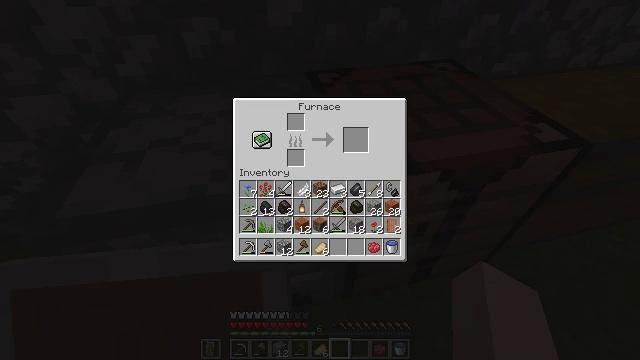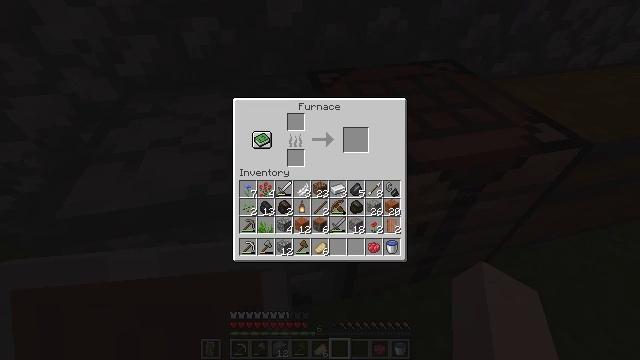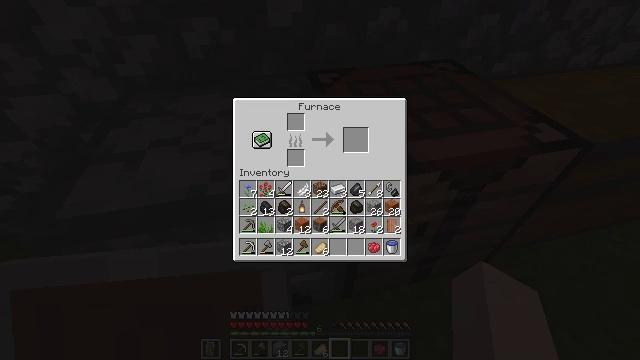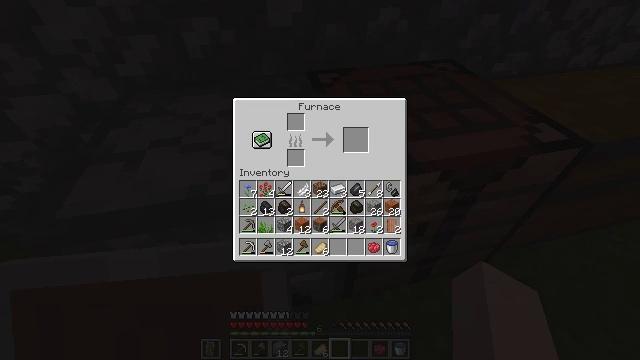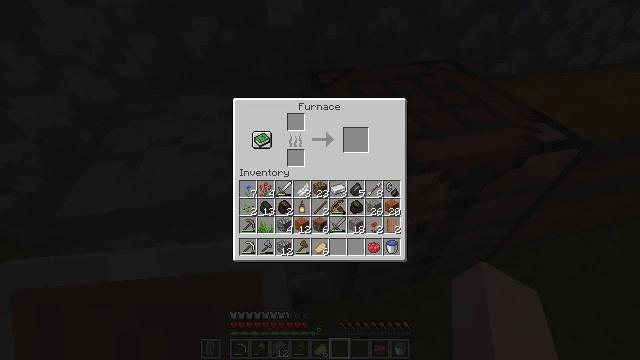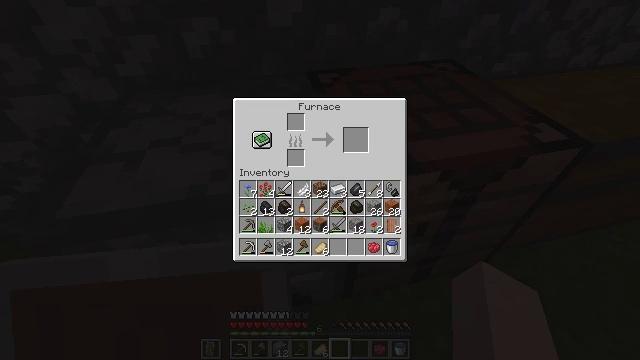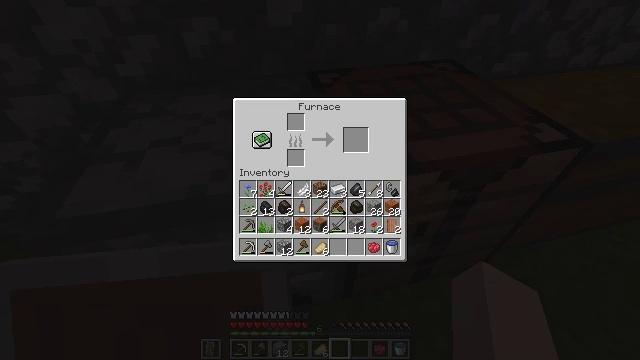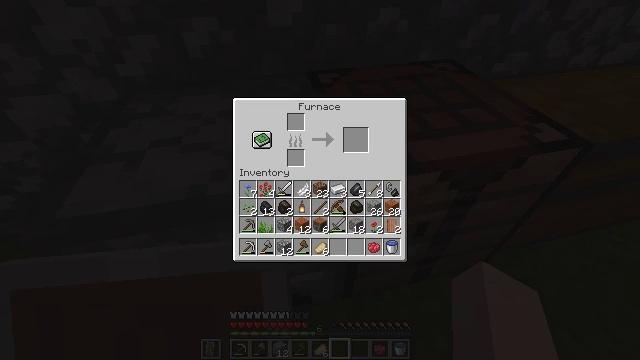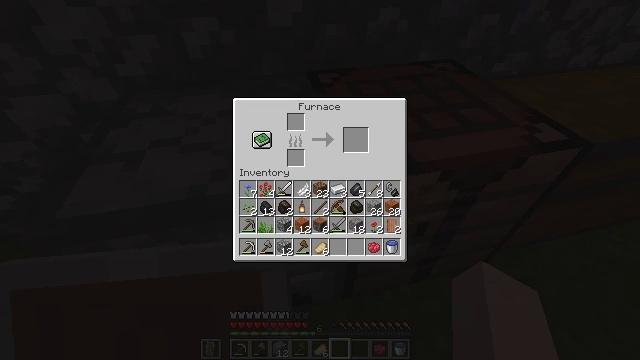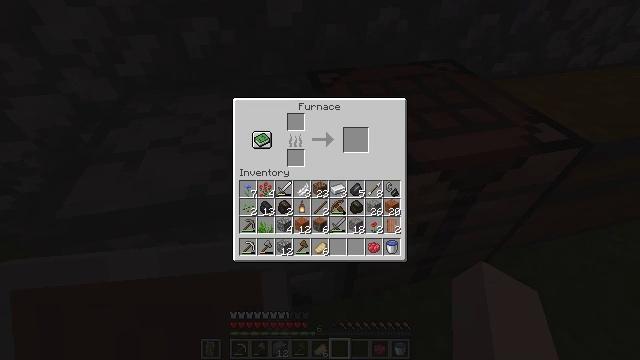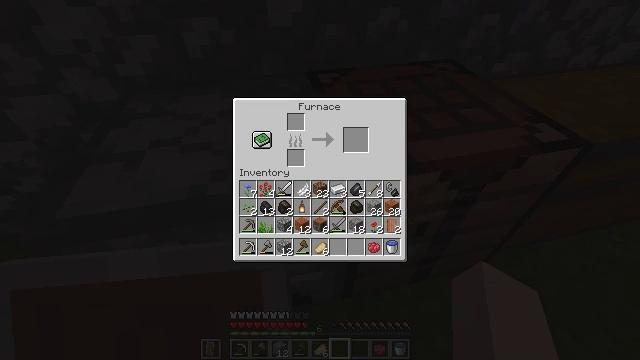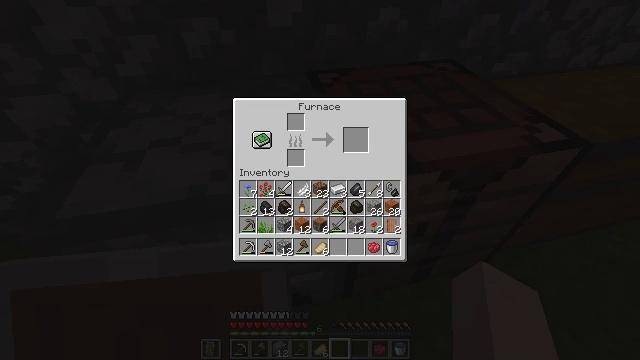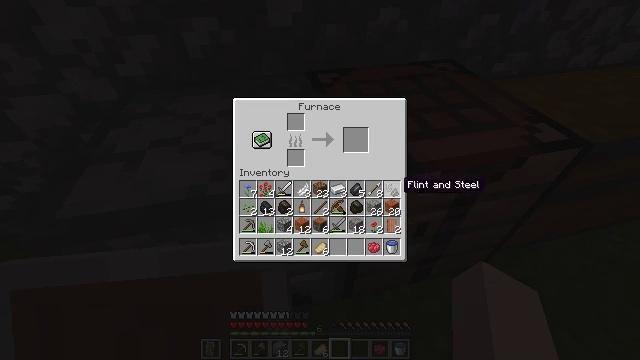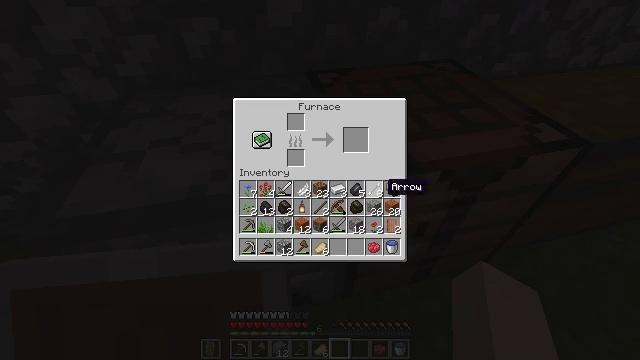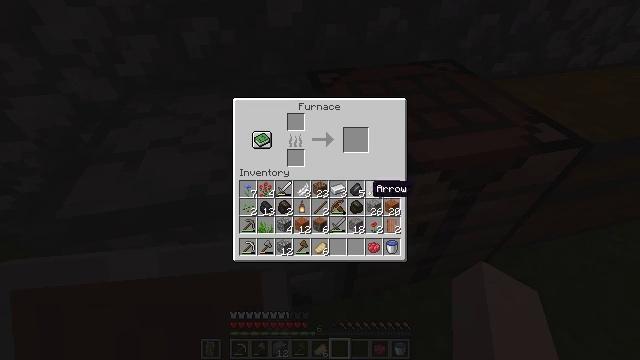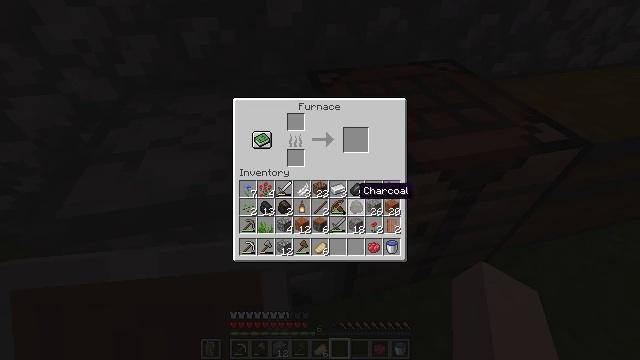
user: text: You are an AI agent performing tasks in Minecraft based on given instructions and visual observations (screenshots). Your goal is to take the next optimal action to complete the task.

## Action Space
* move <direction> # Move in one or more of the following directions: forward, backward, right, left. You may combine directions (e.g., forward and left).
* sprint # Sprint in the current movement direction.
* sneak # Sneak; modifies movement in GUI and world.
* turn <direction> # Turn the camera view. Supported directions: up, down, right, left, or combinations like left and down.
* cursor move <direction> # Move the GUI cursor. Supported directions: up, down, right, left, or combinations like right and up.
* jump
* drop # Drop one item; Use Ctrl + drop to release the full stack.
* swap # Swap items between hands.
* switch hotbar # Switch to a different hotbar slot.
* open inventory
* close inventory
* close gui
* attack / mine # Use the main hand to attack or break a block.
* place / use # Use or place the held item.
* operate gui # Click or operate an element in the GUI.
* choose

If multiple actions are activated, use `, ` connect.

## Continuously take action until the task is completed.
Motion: motion action
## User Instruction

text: Create an acacia pressure plate on the crafting table.
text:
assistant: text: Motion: no_op
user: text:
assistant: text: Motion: no_op
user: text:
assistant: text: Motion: no_op
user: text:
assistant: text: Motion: no_op
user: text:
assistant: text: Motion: cursor move left
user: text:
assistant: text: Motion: cursor move left
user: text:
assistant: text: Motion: cursor move left and down
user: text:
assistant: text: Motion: cursor move left and down
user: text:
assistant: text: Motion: no_op
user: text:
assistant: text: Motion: no_op
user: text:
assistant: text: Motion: cursor move left
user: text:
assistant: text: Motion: cursor move left
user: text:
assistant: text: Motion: cursor move left
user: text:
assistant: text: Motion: cursor move left
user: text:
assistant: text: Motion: cursor move left
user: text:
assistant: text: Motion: no_op
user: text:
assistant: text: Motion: no_op
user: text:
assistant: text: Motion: close gui
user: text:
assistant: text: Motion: turn left
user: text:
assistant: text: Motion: turn left
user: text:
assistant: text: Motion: turn left
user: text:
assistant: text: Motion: no_op
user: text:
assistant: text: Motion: turn right
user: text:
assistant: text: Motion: move right, turn right
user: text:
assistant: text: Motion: move right
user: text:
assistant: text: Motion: move forward and move right, turn left
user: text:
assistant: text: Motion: move forward and move right, turn left
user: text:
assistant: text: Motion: move forward and move right, turn left
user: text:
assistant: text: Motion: move forward and move right, turn left
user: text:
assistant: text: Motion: no_op